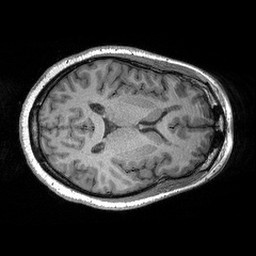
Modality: T1w
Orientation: axial
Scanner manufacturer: siemens
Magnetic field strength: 3 T
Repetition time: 2.3 s
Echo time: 0.00298 s